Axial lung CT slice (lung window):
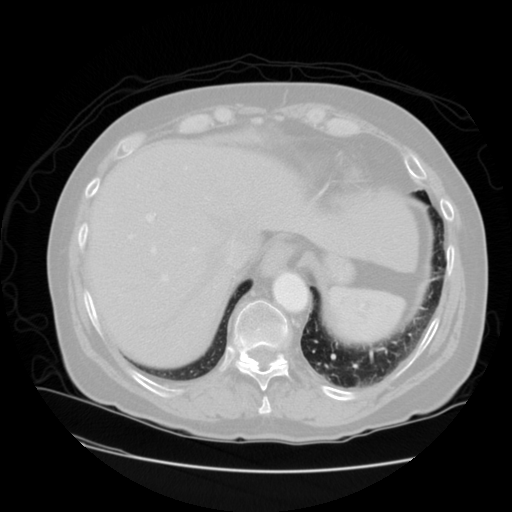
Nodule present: no